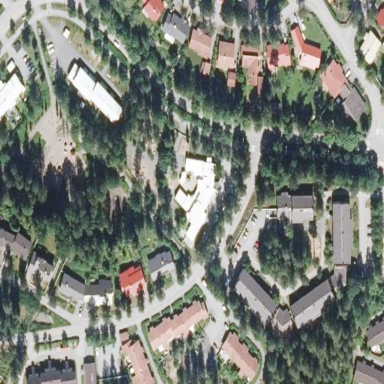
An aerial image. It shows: Kindergarten.